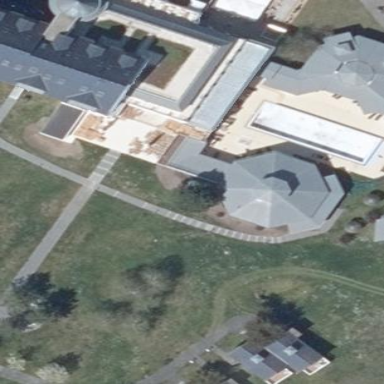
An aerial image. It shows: Part of building.